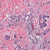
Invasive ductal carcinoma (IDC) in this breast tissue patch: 1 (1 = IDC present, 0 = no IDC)